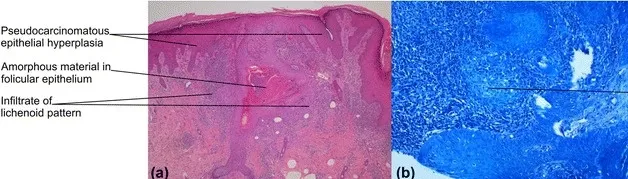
Skin biopsy - Histopathology. (a) Pseudocarcinomatous epithelial hyperplasia with amorphous material in the follicular epithelium, which is surrounded by intense infiltrates of lichenoid pattern (HE, original magnification 40x).
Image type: pathology (h&e)